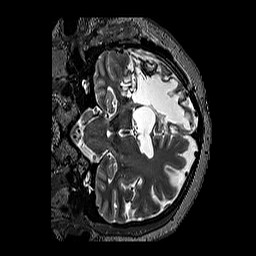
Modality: T2w
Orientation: coronal
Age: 49
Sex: male
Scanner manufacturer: siemens
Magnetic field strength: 3 T
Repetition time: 3.2 s
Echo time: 0.567 s